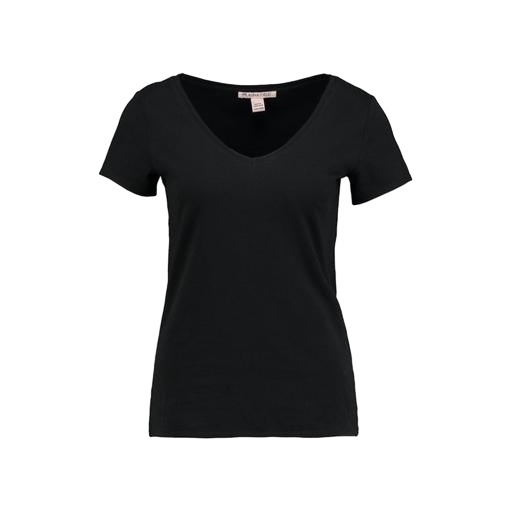
black v-neck t-shirt only macy, black t-shirt basique jersey, black v-neck t-shirt, white background